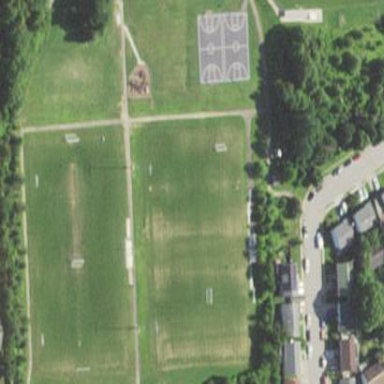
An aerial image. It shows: Pitch designated for leisurely land use. It is suitable for soccer and other multiple sports.